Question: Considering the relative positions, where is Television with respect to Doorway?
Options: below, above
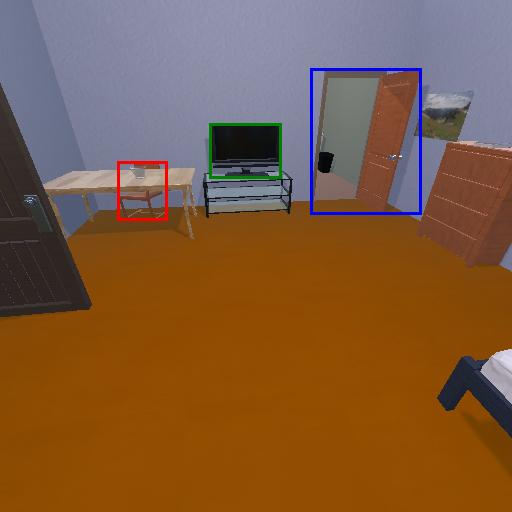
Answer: below